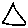
Label: triangle